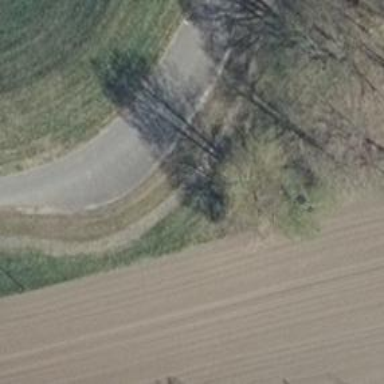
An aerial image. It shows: Passing place on the road.